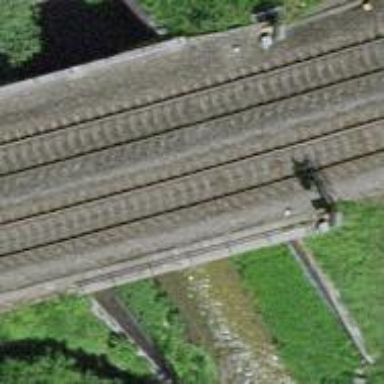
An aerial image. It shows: Single-track railway bridge with contact lines for electrification.